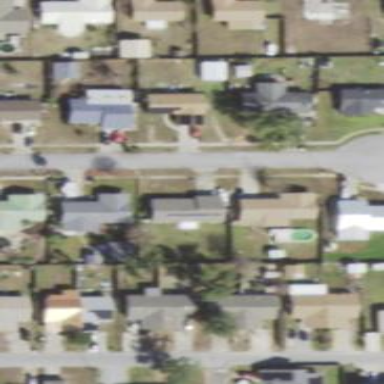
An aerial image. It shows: Single-family residential area.